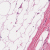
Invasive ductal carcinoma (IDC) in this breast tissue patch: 0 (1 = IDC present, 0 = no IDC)